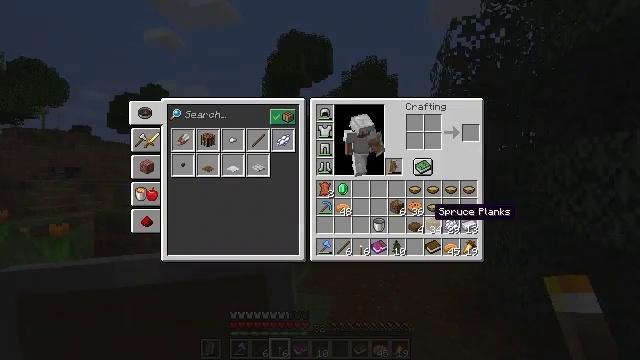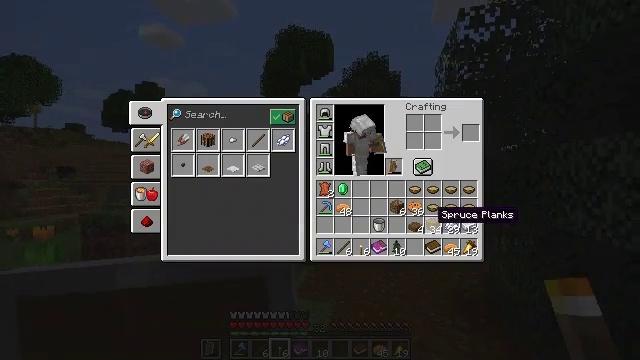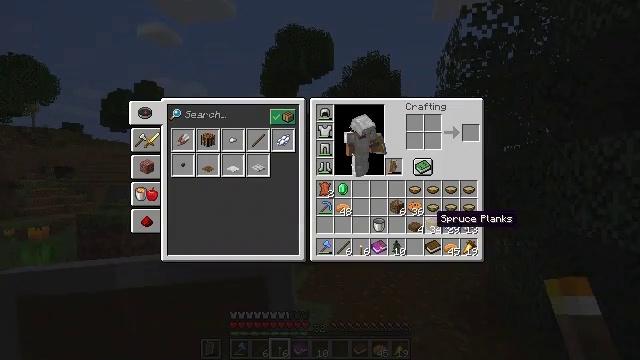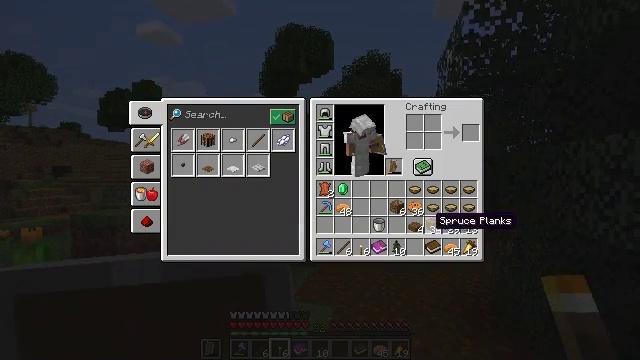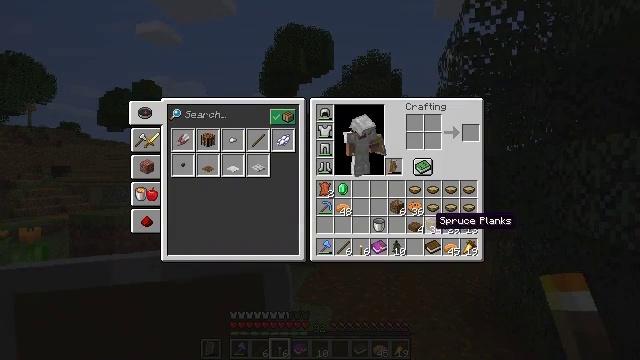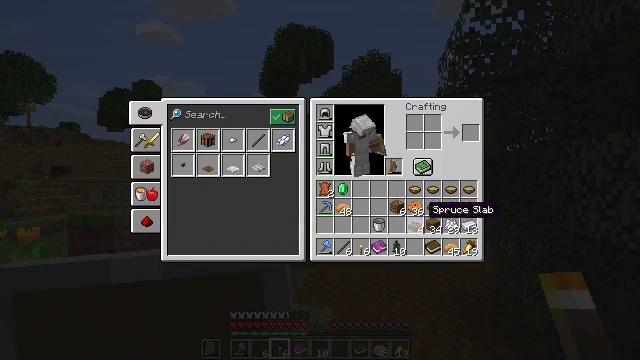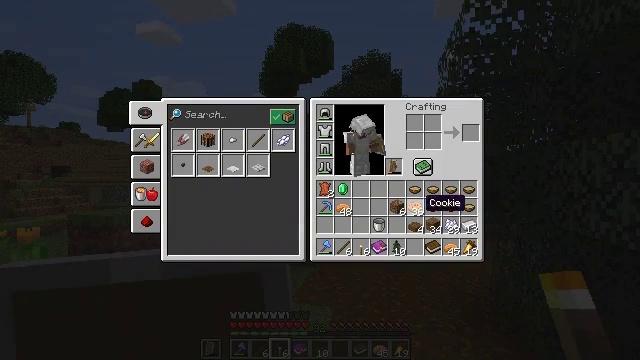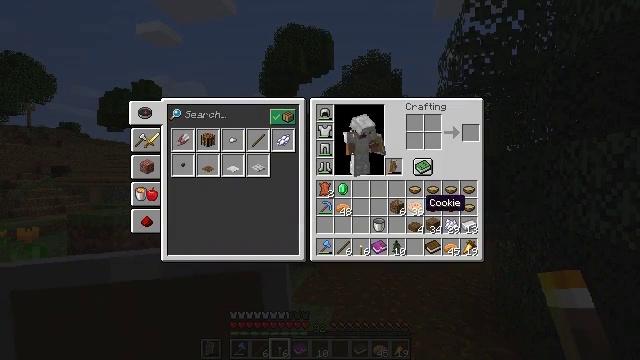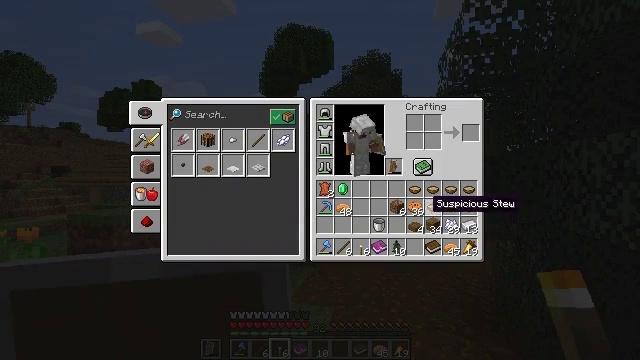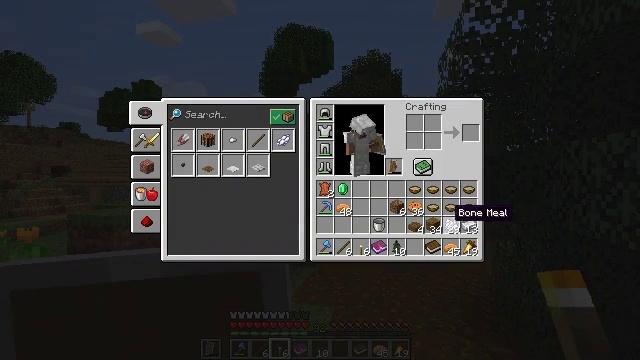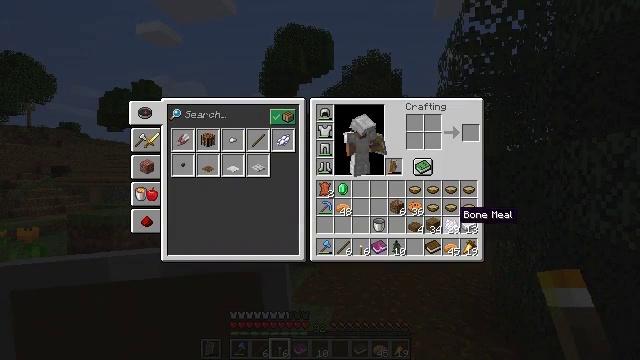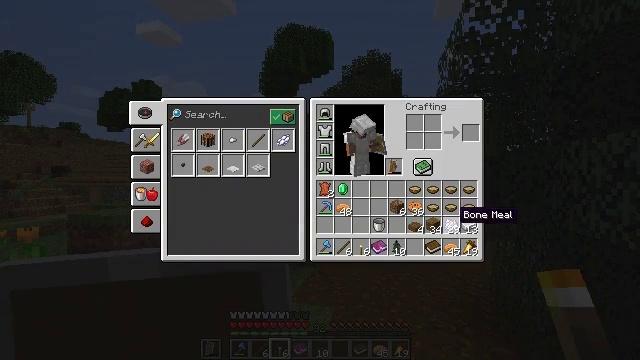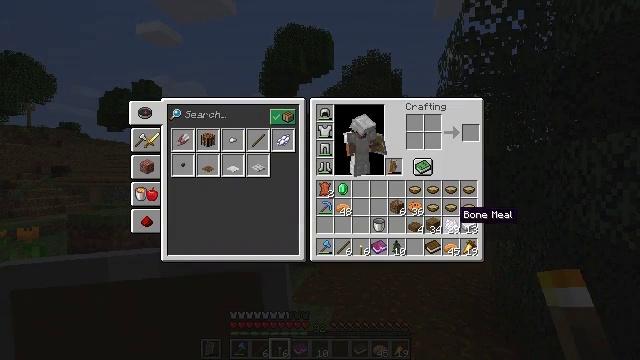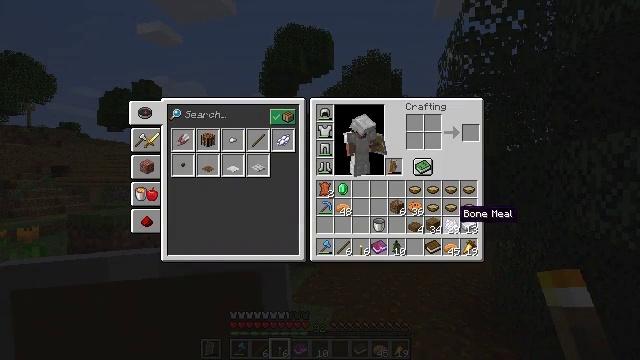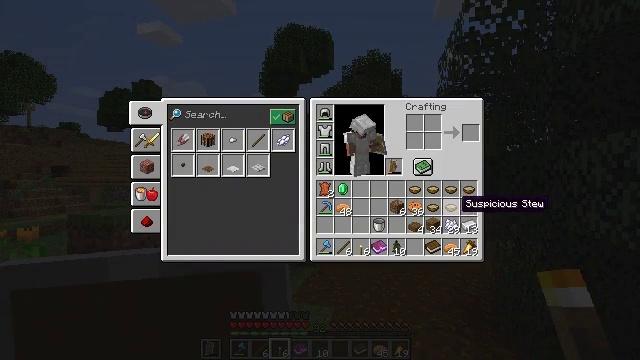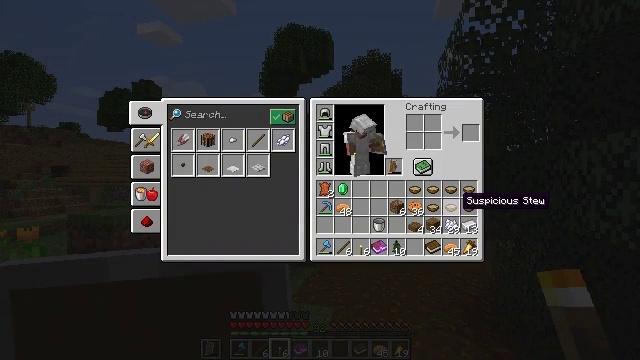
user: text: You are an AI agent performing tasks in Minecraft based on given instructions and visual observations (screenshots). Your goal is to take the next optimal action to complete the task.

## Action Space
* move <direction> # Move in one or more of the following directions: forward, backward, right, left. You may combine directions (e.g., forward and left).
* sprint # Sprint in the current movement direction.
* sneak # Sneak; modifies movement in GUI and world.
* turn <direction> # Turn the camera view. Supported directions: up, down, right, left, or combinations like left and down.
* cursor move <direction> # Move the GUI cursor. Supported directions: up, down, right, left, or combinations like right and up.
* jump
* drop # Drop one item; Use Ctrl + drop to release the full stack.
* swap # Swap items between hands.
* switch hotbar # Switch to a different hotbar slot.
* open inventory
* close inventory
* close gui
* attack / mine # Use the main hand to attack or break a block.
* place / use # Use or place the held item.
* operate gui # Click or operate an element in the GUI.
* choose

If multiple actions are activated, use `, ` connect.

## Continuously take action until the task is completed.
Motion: motion action
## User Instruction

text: Remove a suspicious stew from the inventory.
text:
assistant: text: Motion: sprint
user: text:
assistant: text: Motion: sprint
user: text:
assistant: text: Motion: sprint
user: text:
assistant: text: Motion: sprint
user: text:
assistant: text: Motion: sprint, cursor move left and up
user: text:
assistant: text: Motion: sprint, cursor move up
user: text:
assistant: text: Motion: sprint
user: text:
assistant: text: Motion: sprint, cursor move right
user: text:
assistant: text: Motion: sprint, cursor move right and down
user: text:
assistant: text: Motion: sprint
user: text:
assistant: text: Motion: sprint
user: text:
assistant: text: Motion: sprint
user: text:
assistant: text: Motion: sprint
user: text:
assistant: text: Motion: sprint, cursor move up
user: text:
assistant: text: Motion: sprint
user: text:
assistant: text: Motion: sprint
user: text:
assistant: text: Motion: sprint
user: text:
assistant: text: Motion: sprint
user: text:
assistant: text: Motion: sprint, drop
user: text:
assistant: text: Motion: sprint, drop
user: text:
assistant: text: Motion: sprint, drop
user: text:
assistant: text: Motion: sprint, cursor move left
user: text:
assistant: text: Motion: sprint
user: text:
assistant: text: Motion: sprint
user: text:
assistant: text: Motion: sprint
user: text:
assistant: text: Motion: sprint, drop
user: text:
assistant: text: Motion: sprint, drop
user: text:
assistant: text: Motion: sprint
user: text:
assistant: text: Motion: sprint, cursor move right
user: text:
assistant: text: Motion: sprint, cursor move right